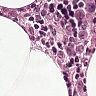
Metastatic tissue present: yes